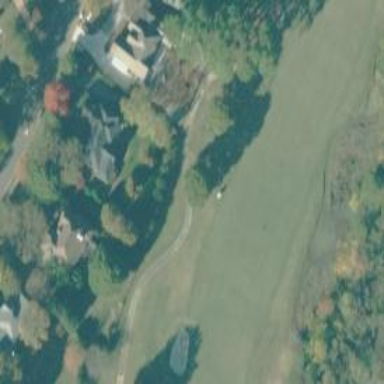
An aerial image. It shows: Golf fairway in the image.